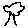
Label: tree